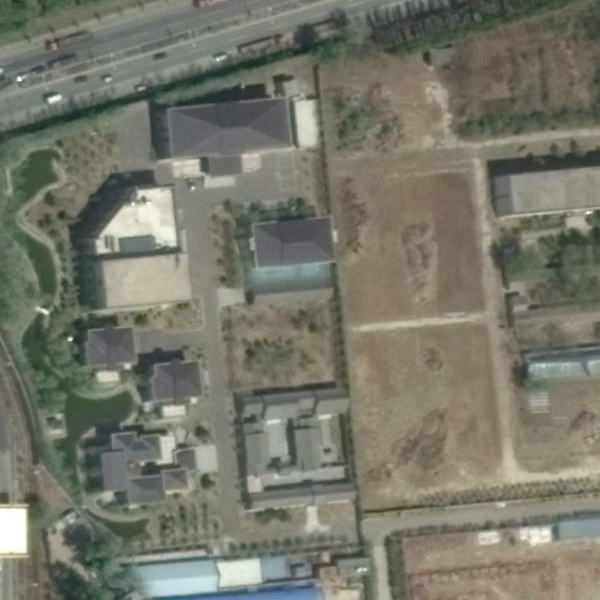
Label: Resort